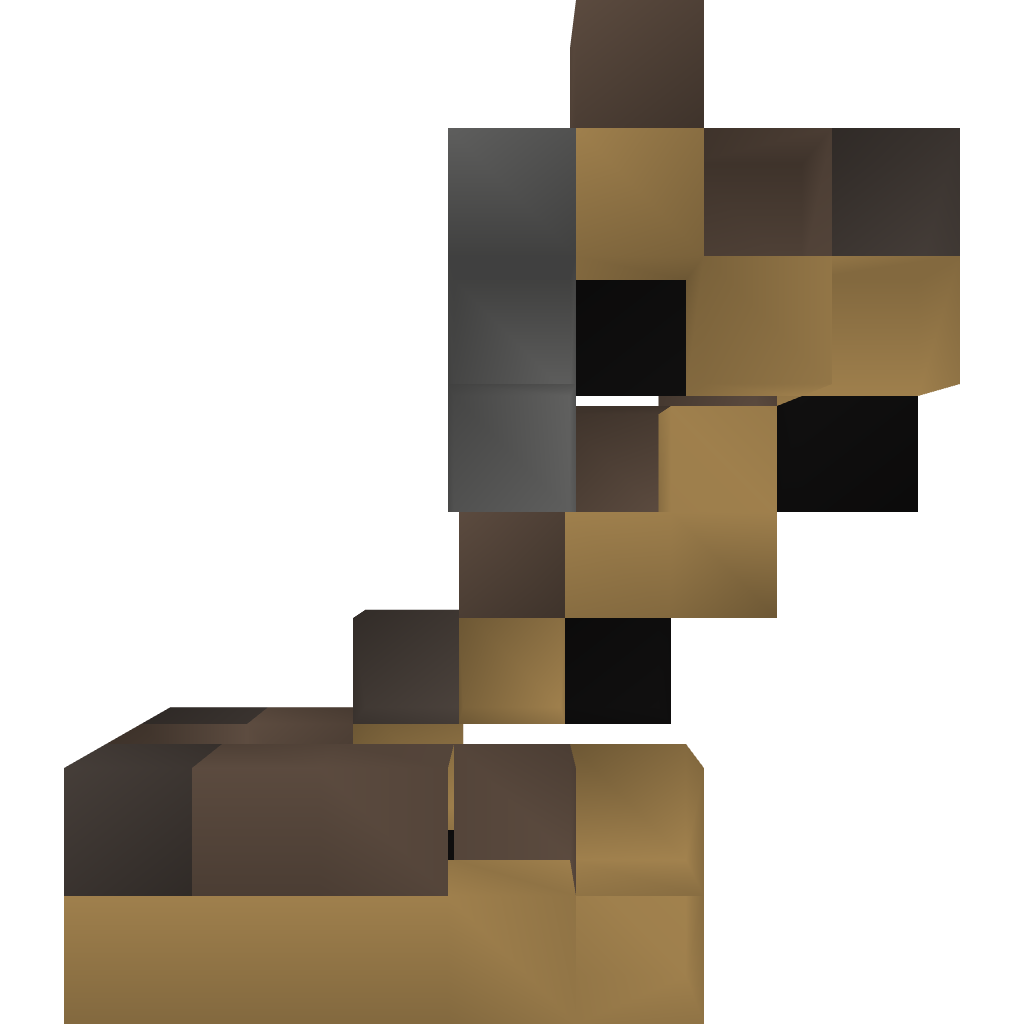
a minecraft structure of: small command block clock